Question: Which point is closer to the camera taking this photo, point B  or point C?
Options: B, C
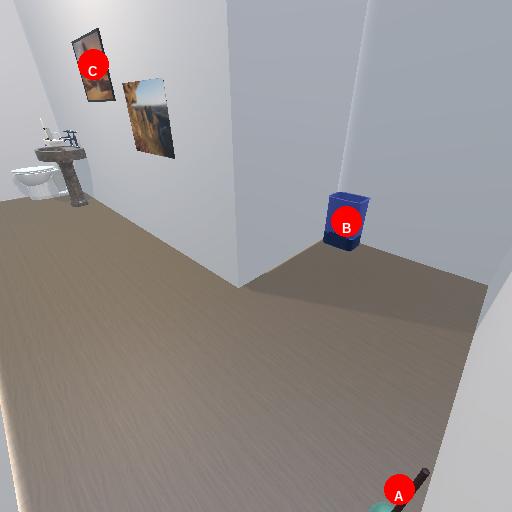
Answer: B